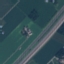
Land use / land cover class: Highway